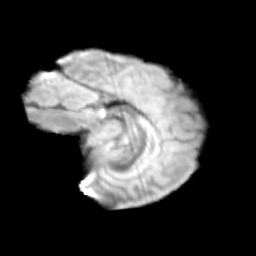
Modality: T2w
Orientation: sagittal
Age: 13
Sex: female
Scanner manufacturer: siemens
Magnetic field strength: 3 T
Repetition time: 3.8 s
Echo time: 0.07 s